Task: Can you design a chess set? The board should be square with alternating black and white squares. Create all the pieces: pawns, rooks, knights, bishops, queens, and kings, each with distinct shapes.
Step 570:
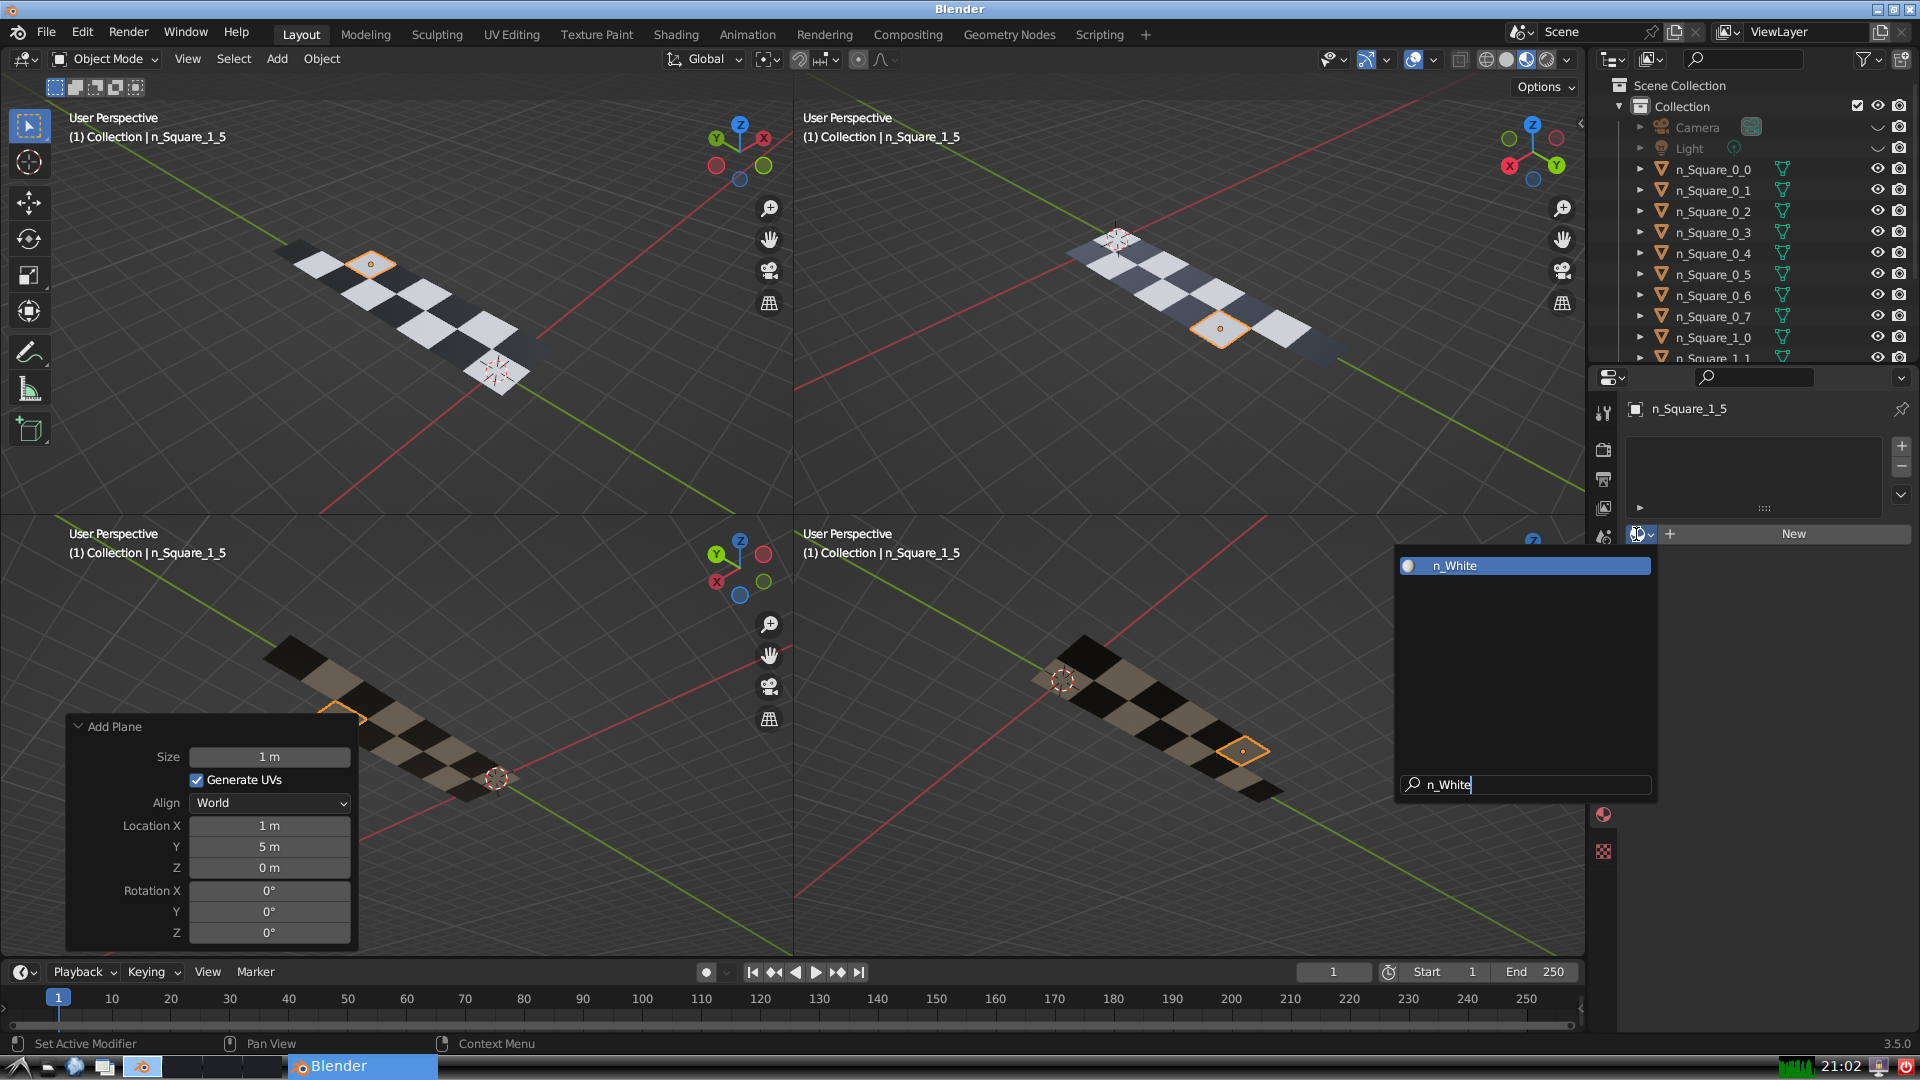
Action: {"key_press": ['Return']}